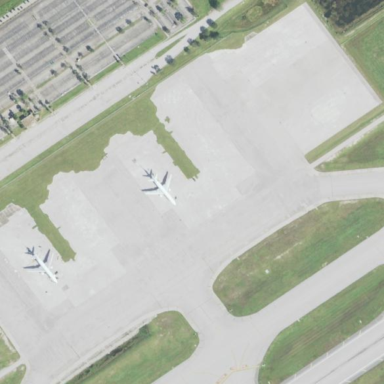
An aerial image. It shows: Paved apron at the airport.